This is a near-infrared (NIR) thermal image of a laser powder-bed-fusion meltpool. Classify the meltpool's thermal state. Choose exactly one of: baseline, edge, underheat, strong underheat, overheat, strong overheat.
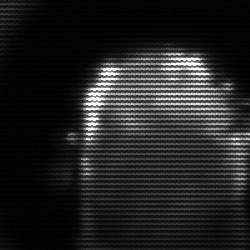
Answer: baseline